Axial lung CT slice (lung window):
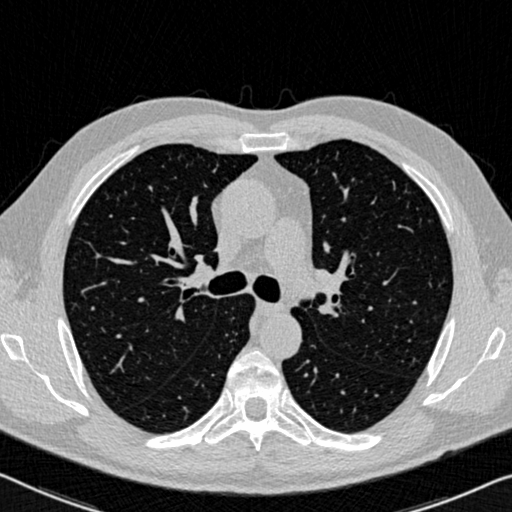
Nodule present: no